Question: I have the following problem:

What happens if the query didn't ask for B in the select?. I think it would give an error because the aggregate is computed based on the values in the select clause.
I have the following relation schema and queries:
Suppose R(A,B) is a relation with a single tuple (NULL, NULL).
'''
SELECT A, COUNT(B)
FROM R
GROUP BY A;
SELECT A, COUNT(*)
FROM R
GROUP BY A;
SELECT A, SUM(B)
FROM R
GROUP BY A;
'''
The first query returns NULL and 0. I am not sure about what the second query returns. The aggregate COUNT(*) count the number of tuples in one table; however, I don't know what it does to a group. The third returns NULL,NULL
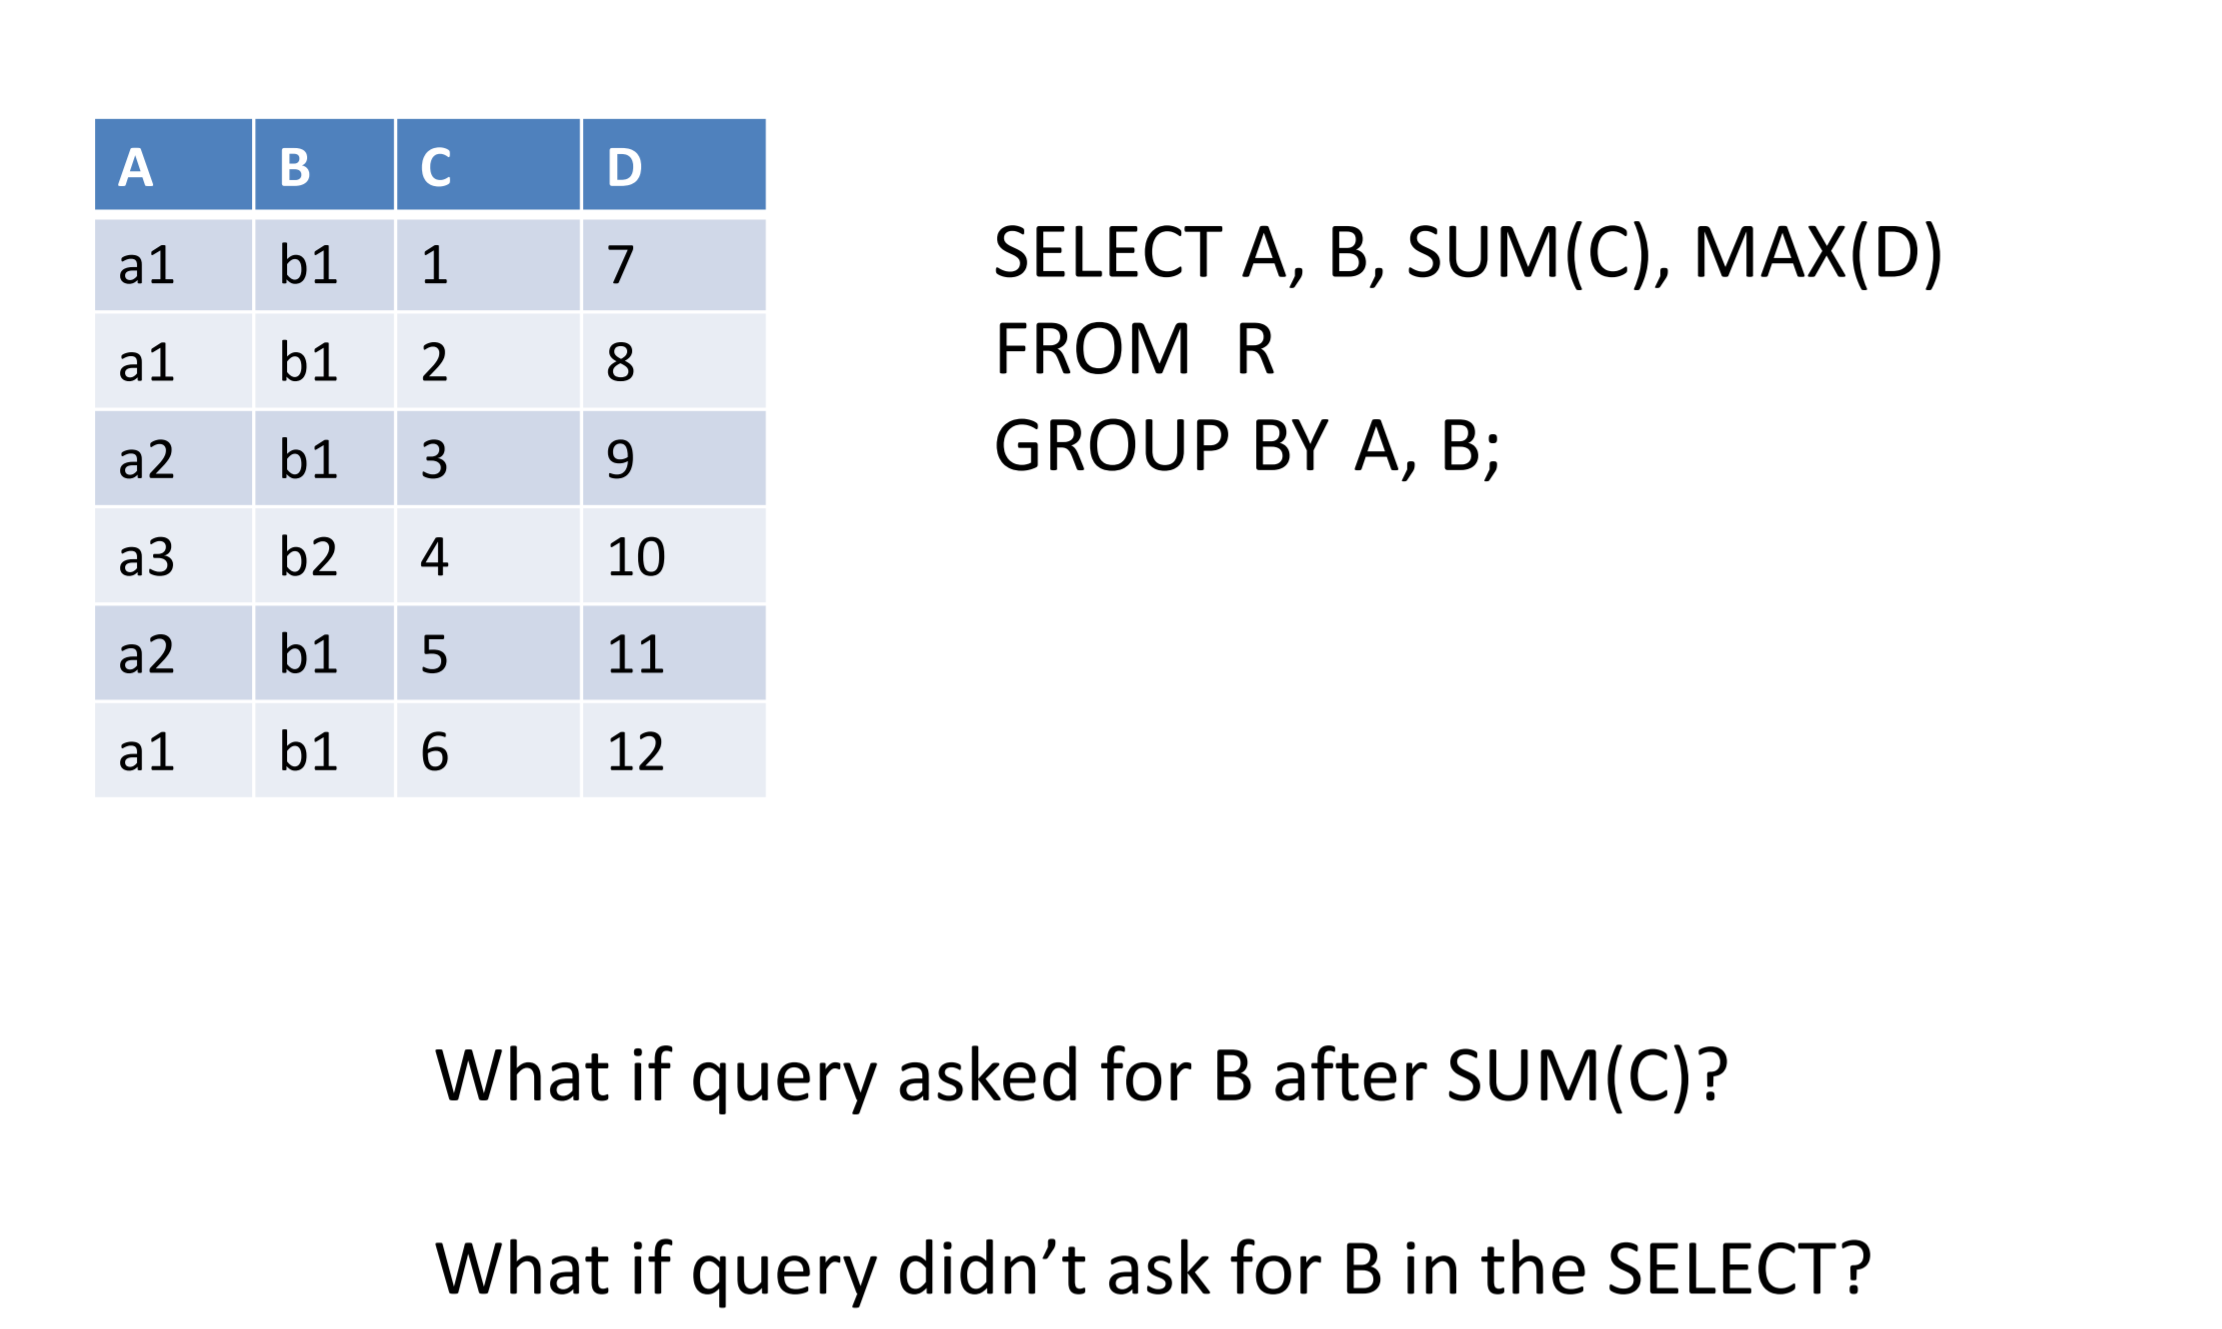
Answer: The only rule about 'SELECT' and 'GROUP BY' is that the unaggregated columns in the 'SELECT' in the 'GROUP BY' (with very specific exceptions).
You can have columns in the 'GROUP BY' that never appear in the 'SELECT'. That is fine. It doesn't affect the definition of a group, but multiple rows may seem to have the same values in the 'GROUP BY' columns.